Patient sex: M
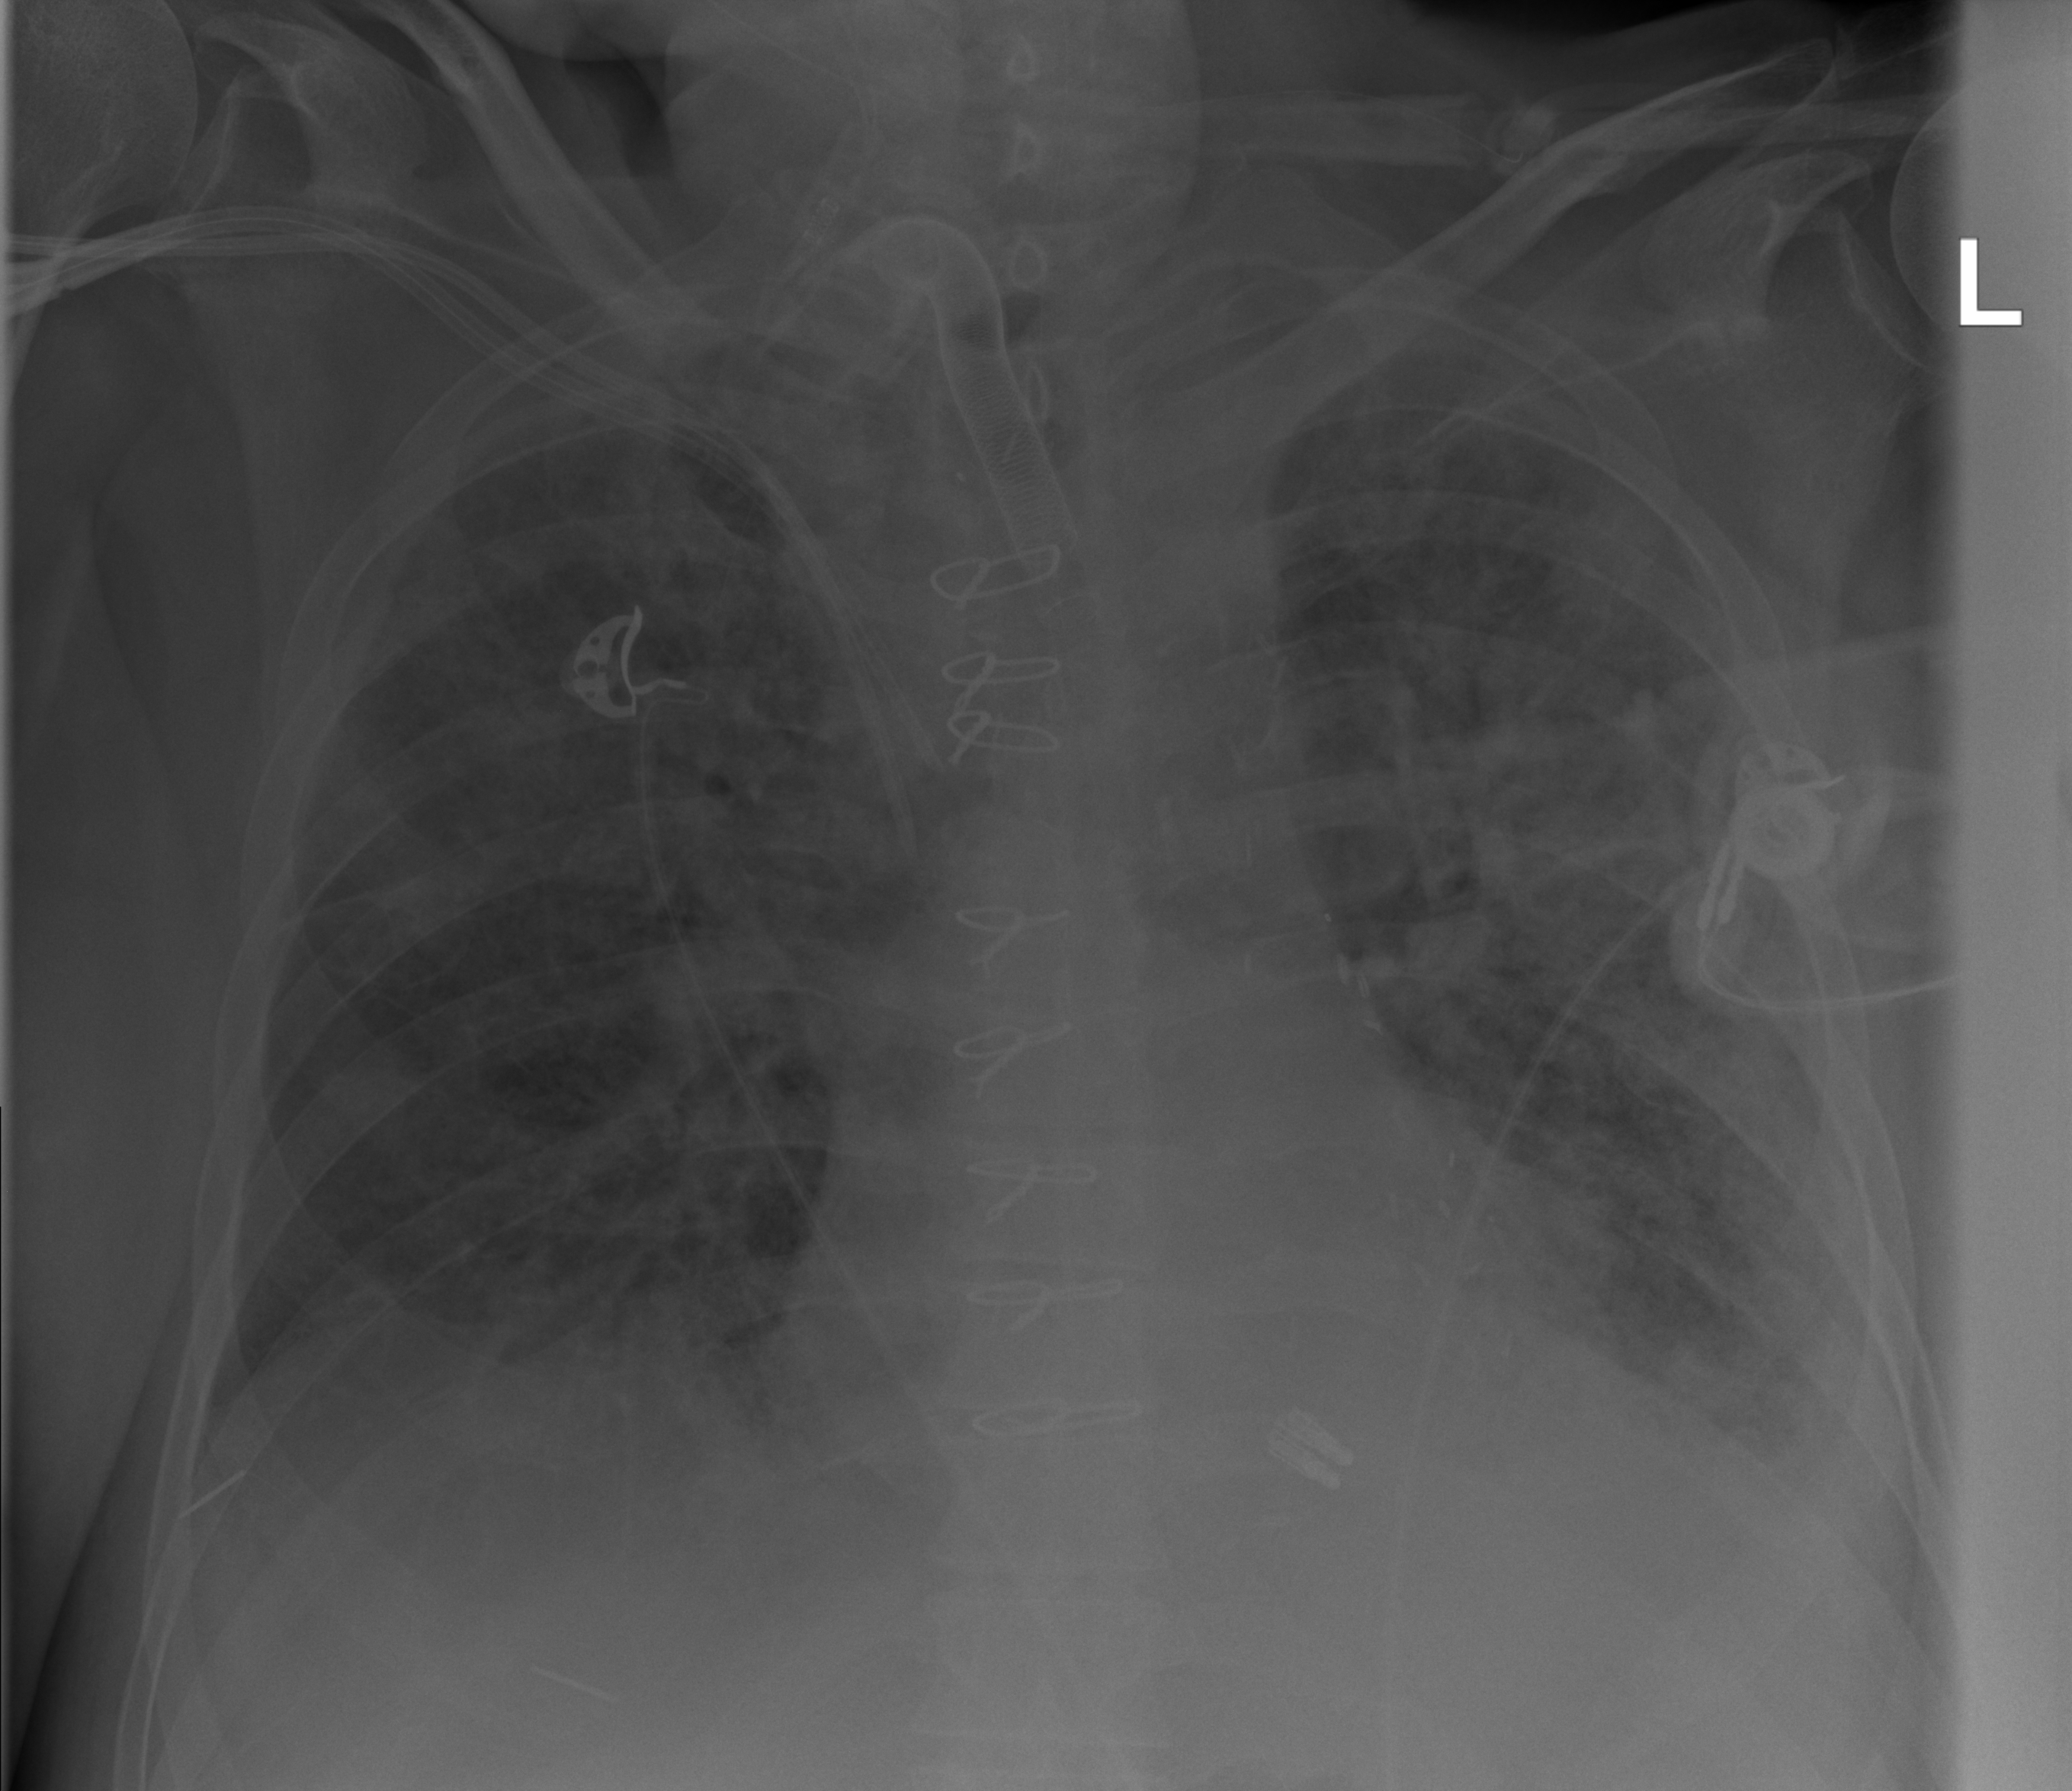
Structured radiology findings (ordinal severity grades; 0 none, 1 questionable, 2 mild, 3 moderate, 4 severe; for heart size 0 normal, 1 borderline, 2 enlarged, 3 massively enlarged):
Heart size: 0
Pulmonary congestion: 2
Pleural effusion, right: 0
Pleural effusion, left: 2
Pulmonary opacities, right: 2
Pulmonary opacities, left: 3
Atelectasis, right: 2
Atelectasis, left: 2